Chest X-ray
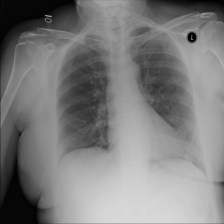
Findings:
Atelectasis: negative
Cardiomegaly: negative
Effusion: negative
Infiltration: negative
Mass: negative
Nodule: negative
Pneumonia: negative
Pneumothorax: negative
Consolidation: negative
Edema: negative
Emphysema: negative
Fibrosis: negative
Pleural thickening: negative
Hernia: negative